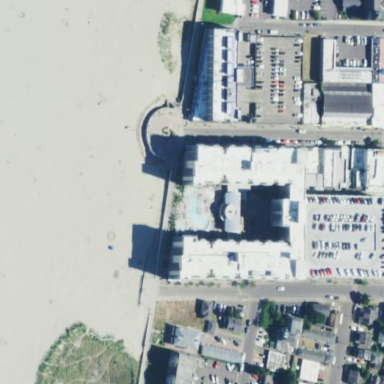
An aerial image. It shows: Hotel building.